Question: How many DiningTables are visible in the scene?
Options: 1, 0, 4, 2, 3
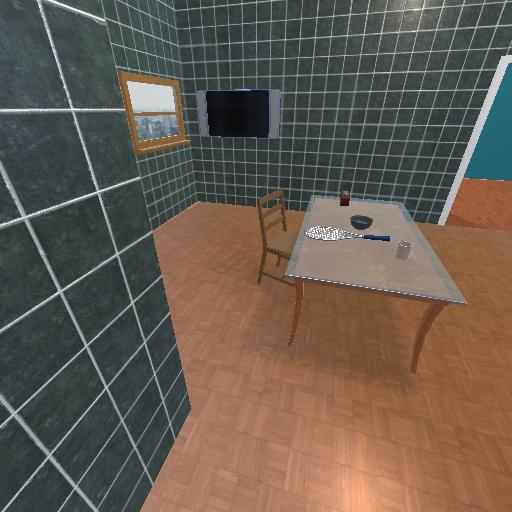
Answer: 1